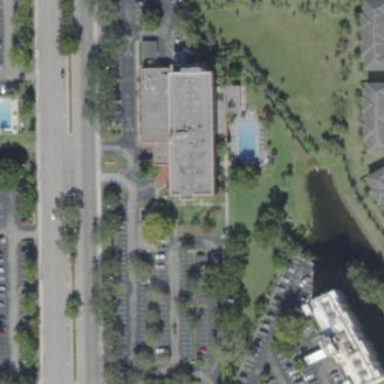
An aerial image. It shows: Hotel building.